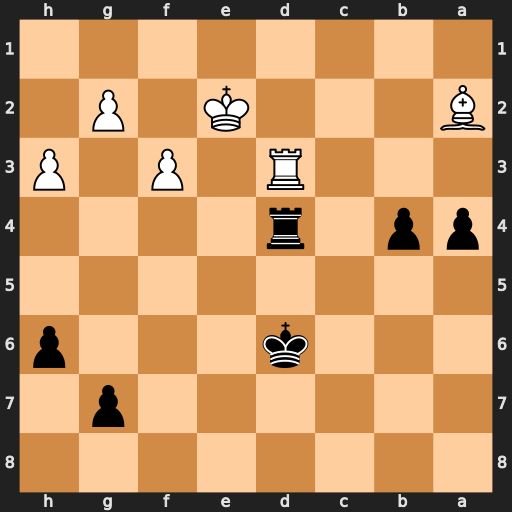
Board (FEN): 8/6p1/3k3p/8/pp1r4/3R1P1P/B3K1P1/8
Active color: b
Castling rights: -
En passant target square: -
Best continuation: Rxd3 Kxd3 b3 Bb1 a3 Kc3 a2 Bxa2 bxa2